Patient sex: M
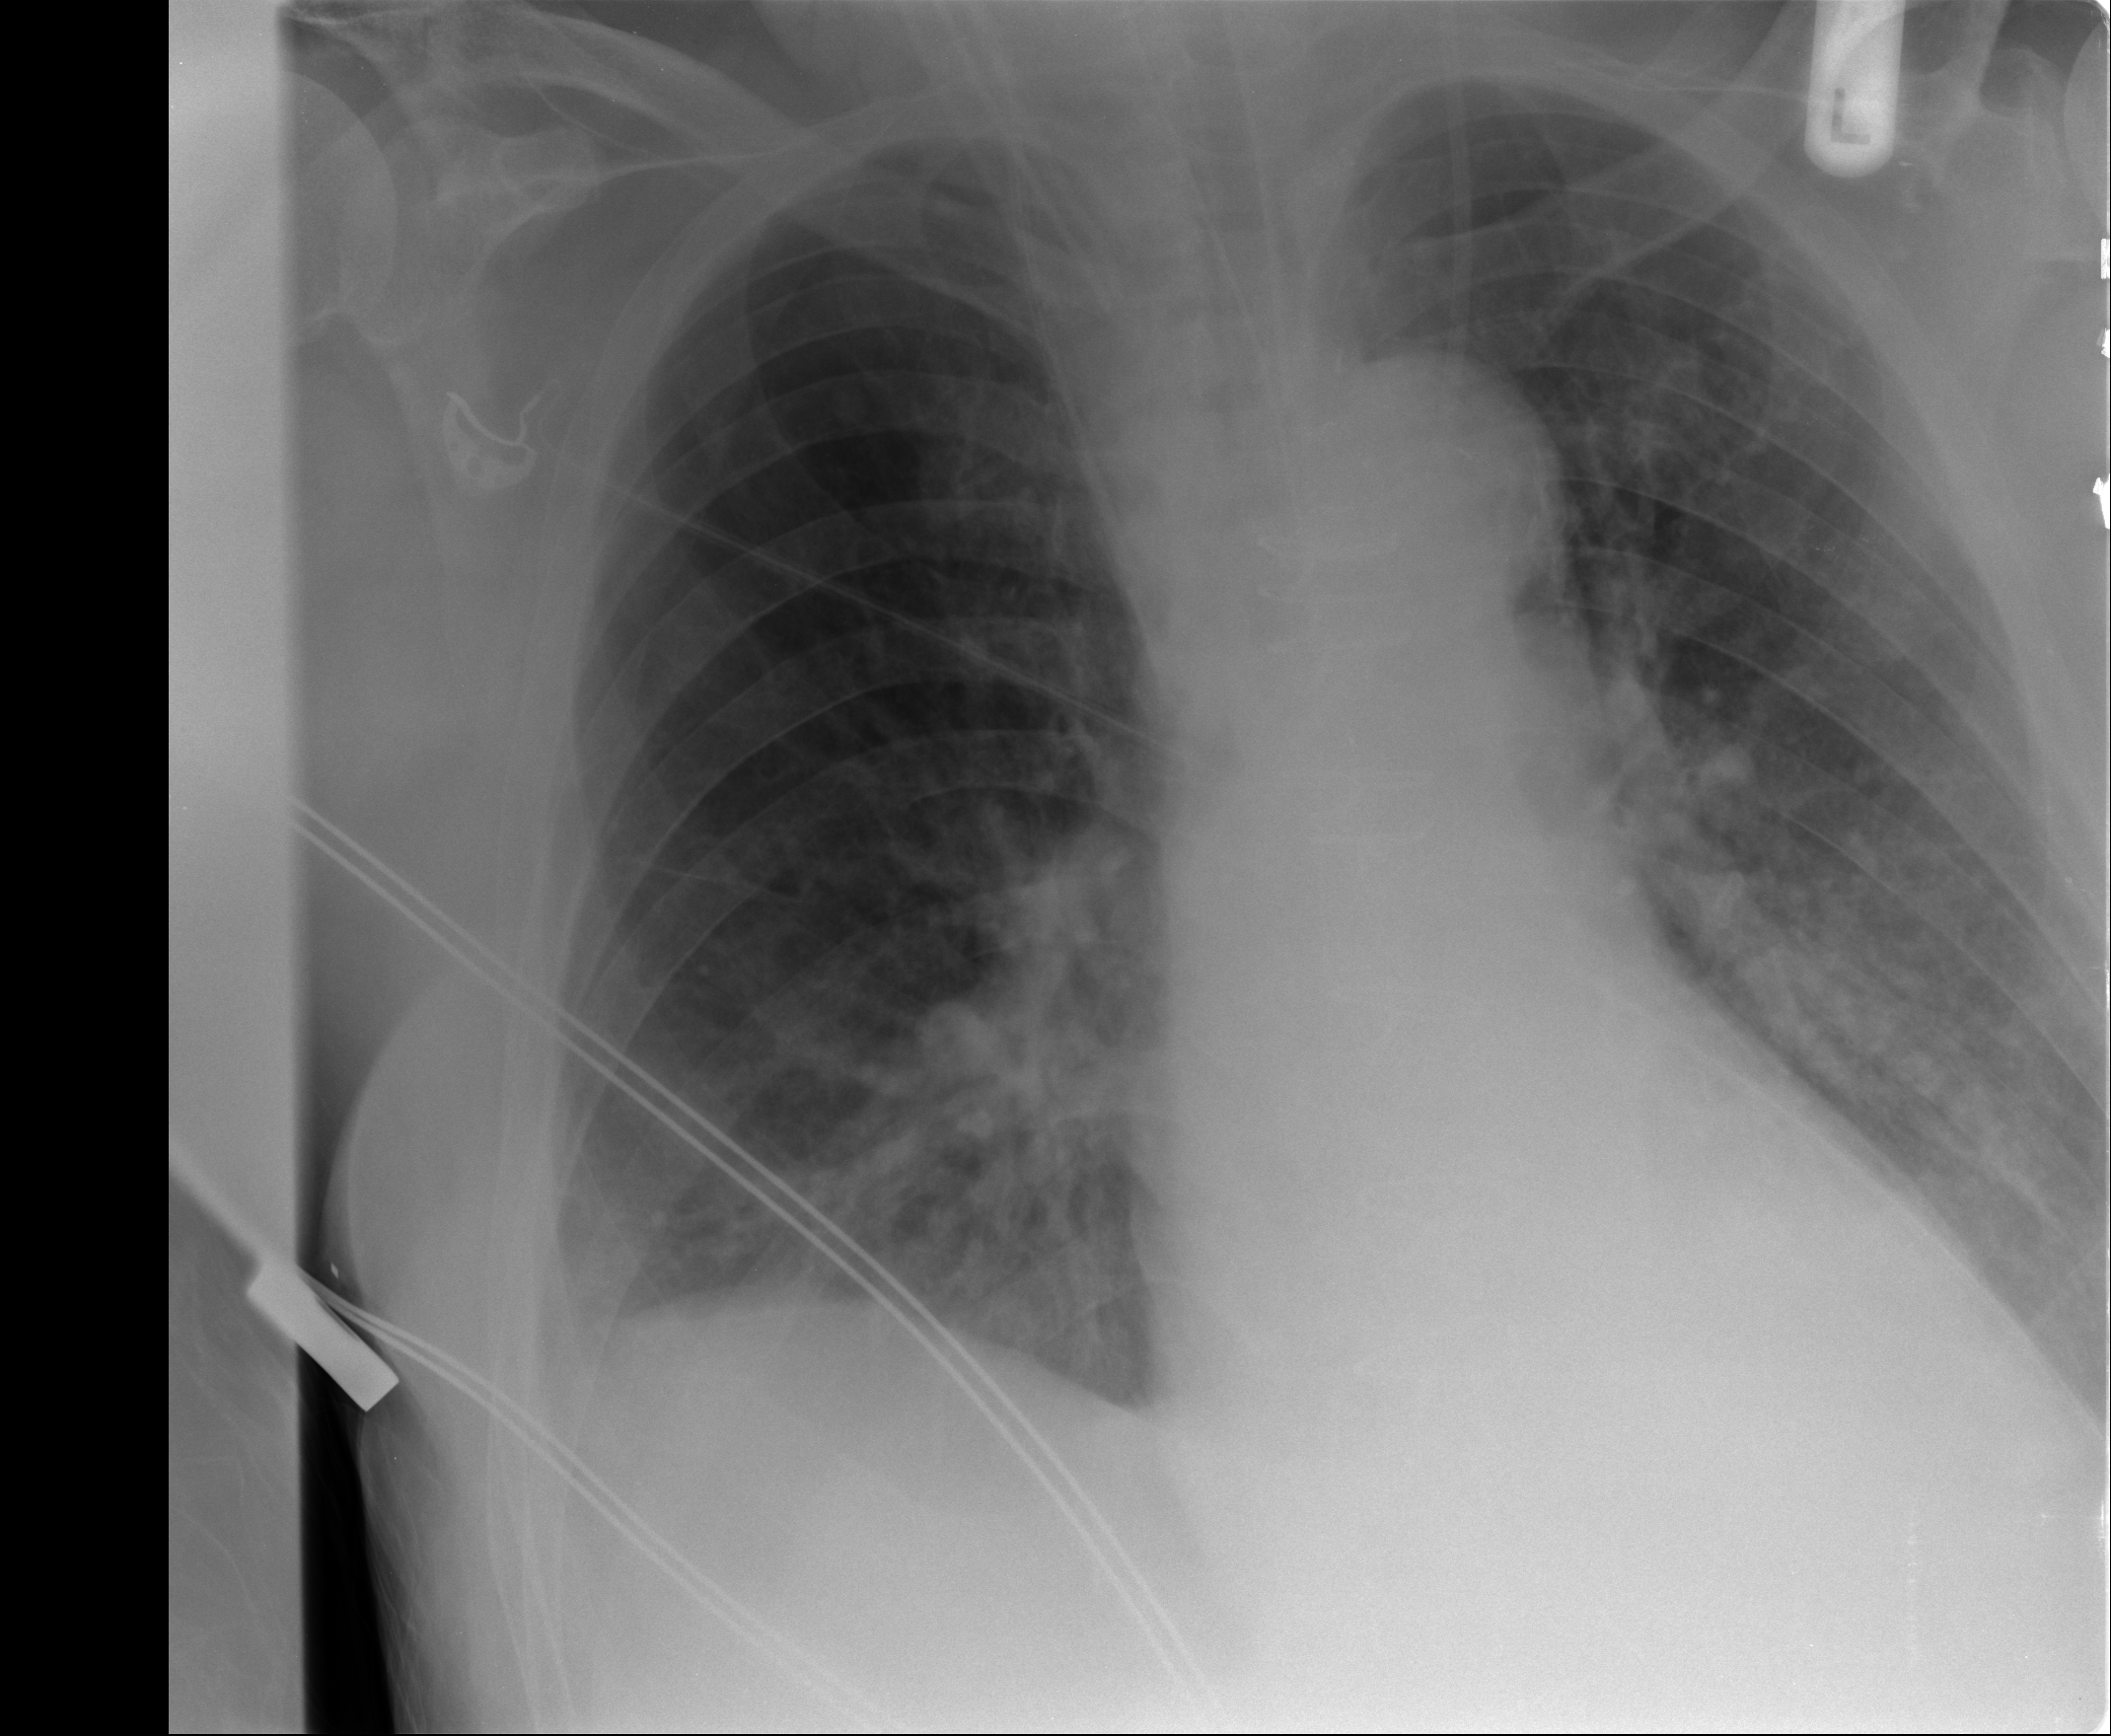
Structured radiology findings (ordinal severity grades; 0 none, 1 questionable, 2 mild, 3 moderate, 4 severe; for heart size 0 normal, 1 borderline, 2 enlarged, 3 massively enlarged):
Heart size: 2
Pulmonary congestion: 2
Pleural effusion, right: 2
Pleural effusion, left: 1
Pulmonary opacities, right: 2
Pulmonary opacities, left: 2
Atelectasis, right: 2
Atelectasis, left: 2